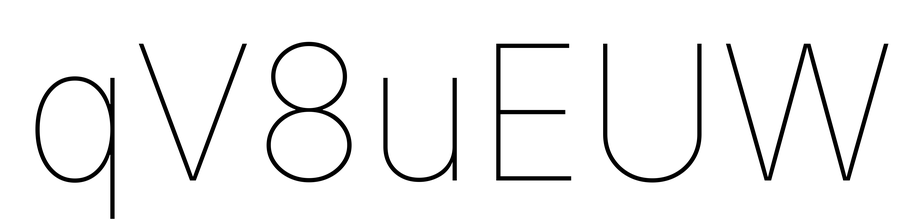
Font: Inter_Thin